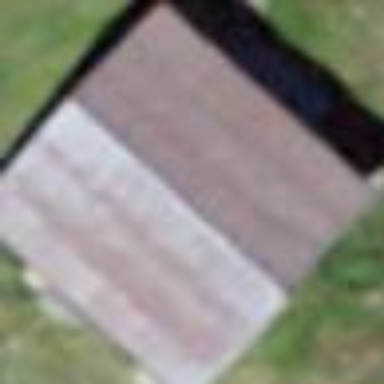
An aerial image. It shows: Shed building.